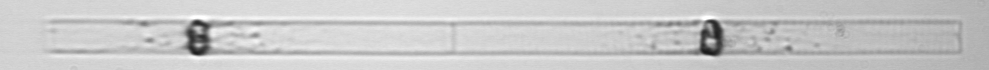
Label: Dactyliosolen_blavyanus